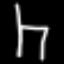
Label: chair